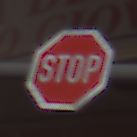
Verkehrszeichen: Stop
Umgebung: Outdoor, Urban
Tageszeit: MorningAfternoon
Wetter: Clear
Licht: Natural
Jahreszeit: NotSpecified
Kontrast: MediumContrast